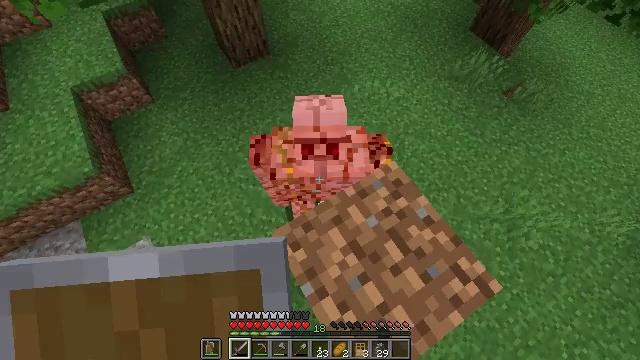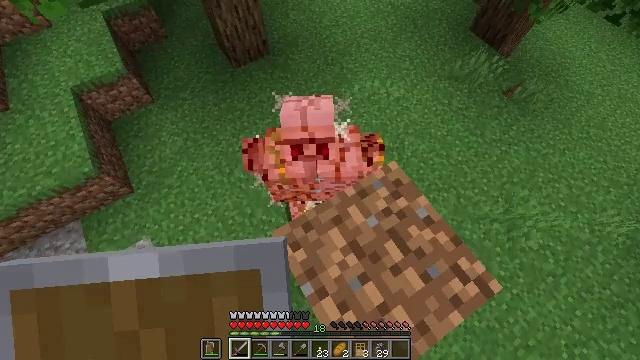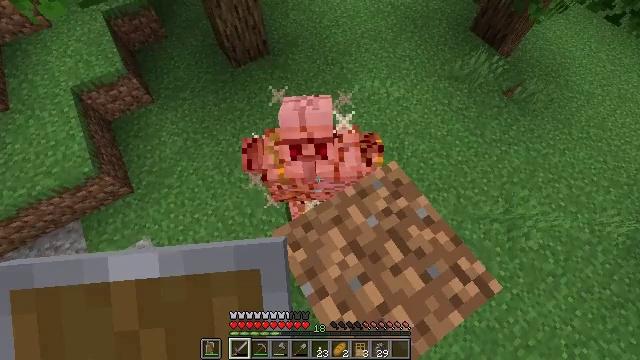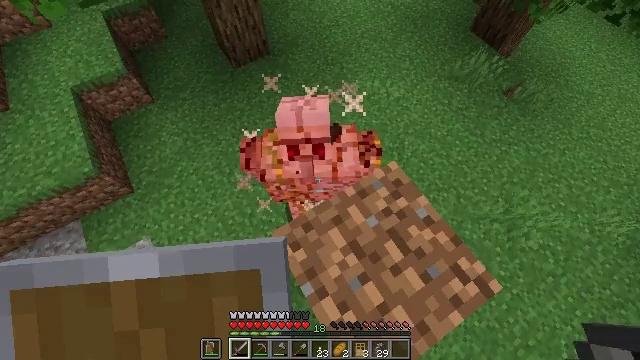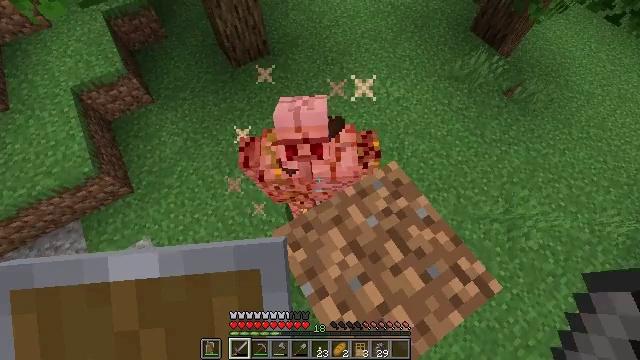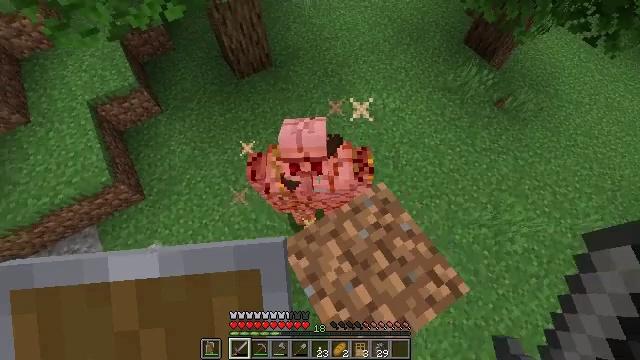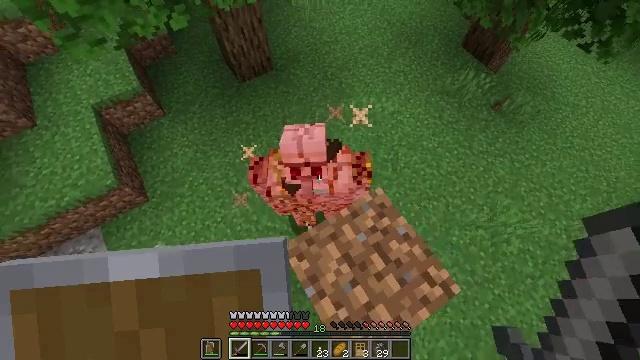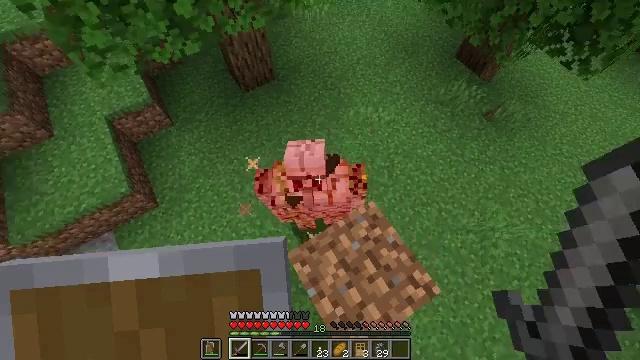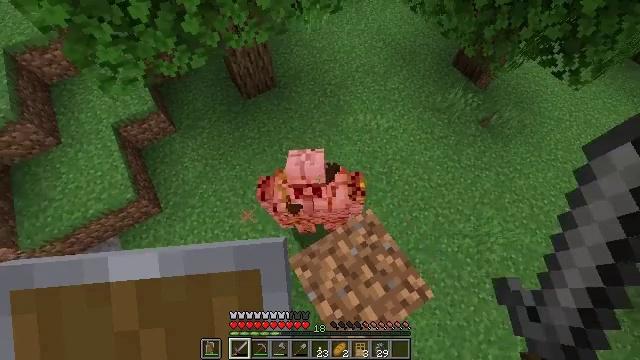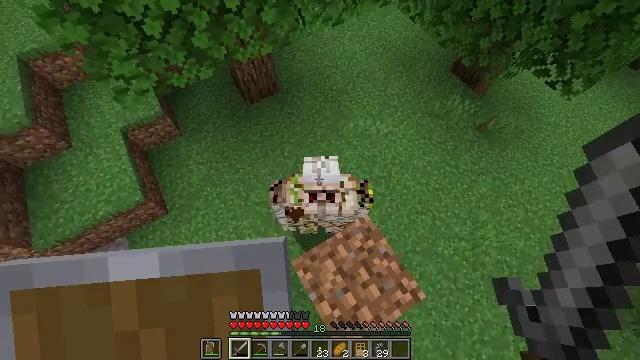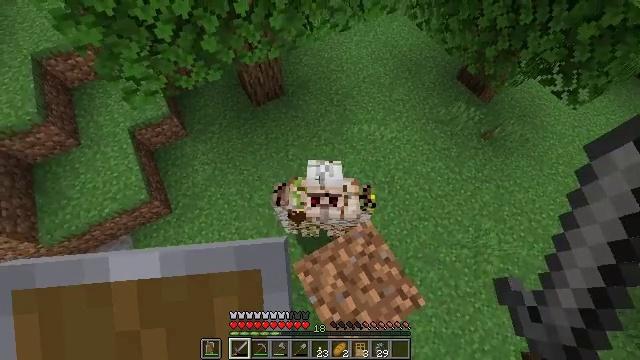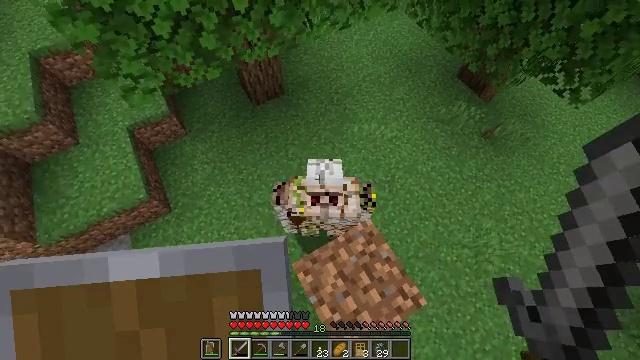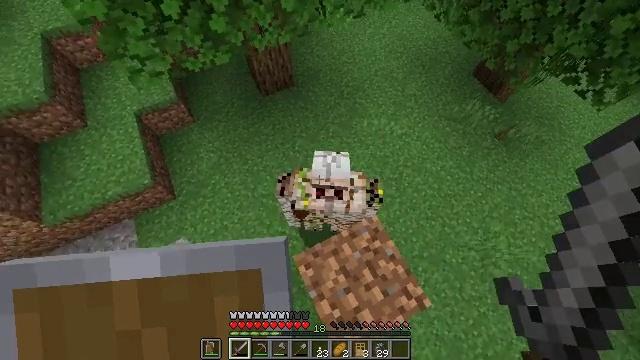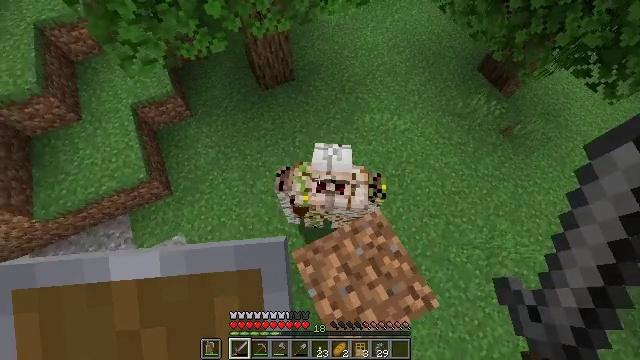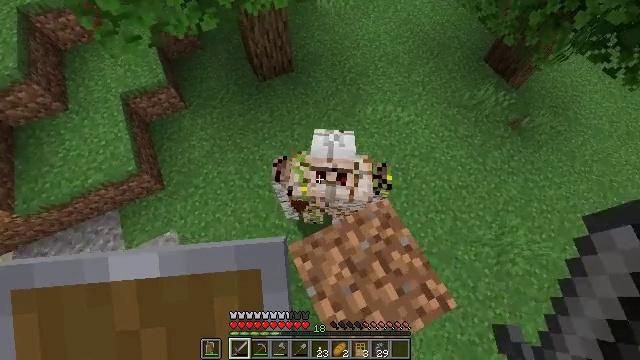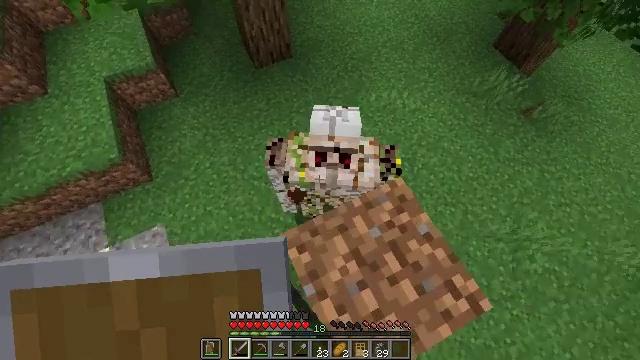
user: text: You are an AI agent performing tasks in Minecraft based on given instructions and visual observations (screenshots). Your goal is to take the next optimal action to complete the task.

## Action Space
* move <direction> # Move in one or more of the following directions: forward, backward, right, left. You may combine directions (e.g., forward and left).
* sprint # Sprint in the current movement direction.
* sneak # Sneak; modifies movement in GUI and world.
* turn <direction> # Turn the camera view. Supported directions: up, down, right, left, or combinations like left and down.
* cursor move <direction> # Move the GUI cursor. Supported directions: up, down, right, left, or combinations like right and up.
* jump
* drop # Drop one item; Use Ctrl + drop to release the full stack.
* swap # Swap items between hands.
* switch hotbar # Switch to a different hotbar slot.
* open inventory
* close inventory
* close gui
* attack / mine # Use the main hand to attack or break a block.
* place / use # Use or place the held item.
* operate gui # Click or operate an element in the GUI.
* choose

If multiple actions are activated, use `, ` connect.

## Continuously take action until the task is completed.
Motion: motion action
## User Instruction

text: Defeat the iron golem.
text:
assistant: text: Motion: no_op
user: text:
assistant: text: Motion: no_op
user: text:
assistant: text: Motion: no_op
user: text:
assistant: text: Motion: no_op
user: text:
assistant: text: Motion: jump
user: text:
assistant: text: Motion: jump
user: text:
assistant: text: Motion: jump
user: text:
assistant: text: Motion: jump
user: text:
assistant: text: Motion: no_op
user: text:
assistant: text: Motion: turn left
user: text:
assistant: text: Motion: no_op
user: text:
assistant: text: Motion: turn left
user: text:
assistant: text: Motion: no_op
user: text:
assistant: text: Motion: attack / mine
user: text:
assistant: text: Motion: attack / mine
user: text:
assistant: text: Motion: attack / mine
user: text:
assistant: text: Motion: attack / mine
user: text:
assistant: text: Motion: attack / mine
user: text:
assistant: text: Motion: no_op